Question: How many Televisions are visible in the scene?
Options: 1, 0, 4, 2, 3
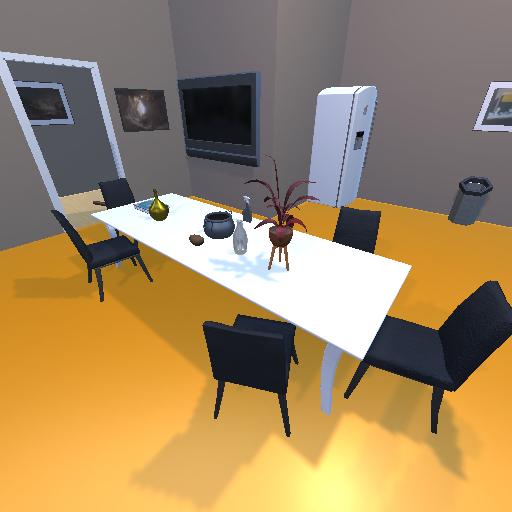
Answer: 1